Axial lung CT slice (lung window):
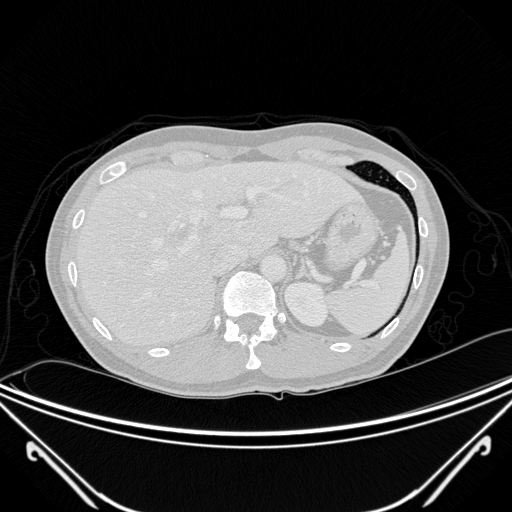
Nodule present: no